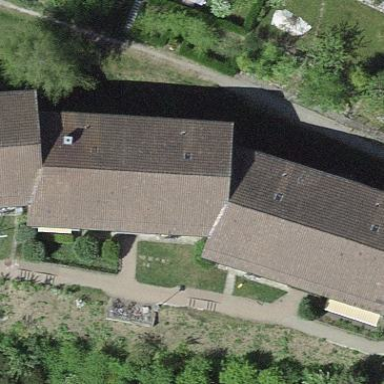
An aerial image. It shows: Residential building.